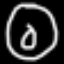
Label: donut